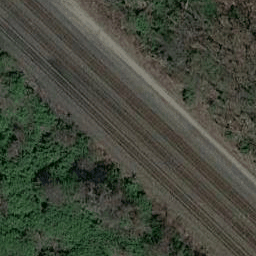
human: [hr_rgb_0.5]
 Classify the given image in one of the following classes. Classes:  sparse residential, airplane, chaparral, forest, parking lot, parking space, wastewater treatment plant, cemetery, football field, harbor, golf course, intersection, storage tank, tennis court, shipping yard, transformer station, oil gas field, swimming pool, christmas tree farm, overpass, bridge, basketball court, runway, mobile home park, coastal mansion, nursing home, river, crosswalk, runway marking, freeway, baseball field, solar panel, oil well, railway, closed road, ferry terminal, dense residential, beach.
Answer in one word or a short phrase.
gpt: railway